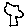
Label: tree